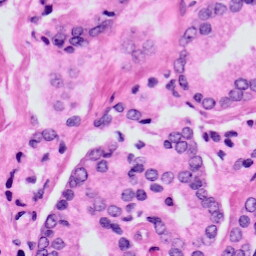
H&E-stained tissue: Prostate